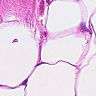
Metastatic tissue present: no